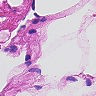
Metastatic tissue present: no